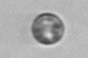
Label: Thalassiosira